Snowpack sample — Loveland Pass, Silver Plume, Colorado, USA (2/11/26, 12:00 PM MST)
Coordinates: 39.663, -105.886
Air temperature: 35 °F
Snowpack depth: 82 cm
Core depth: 40 cm
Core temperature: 23 °F
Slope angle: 13°, slope face: 12°
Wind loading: high
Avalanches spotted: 1
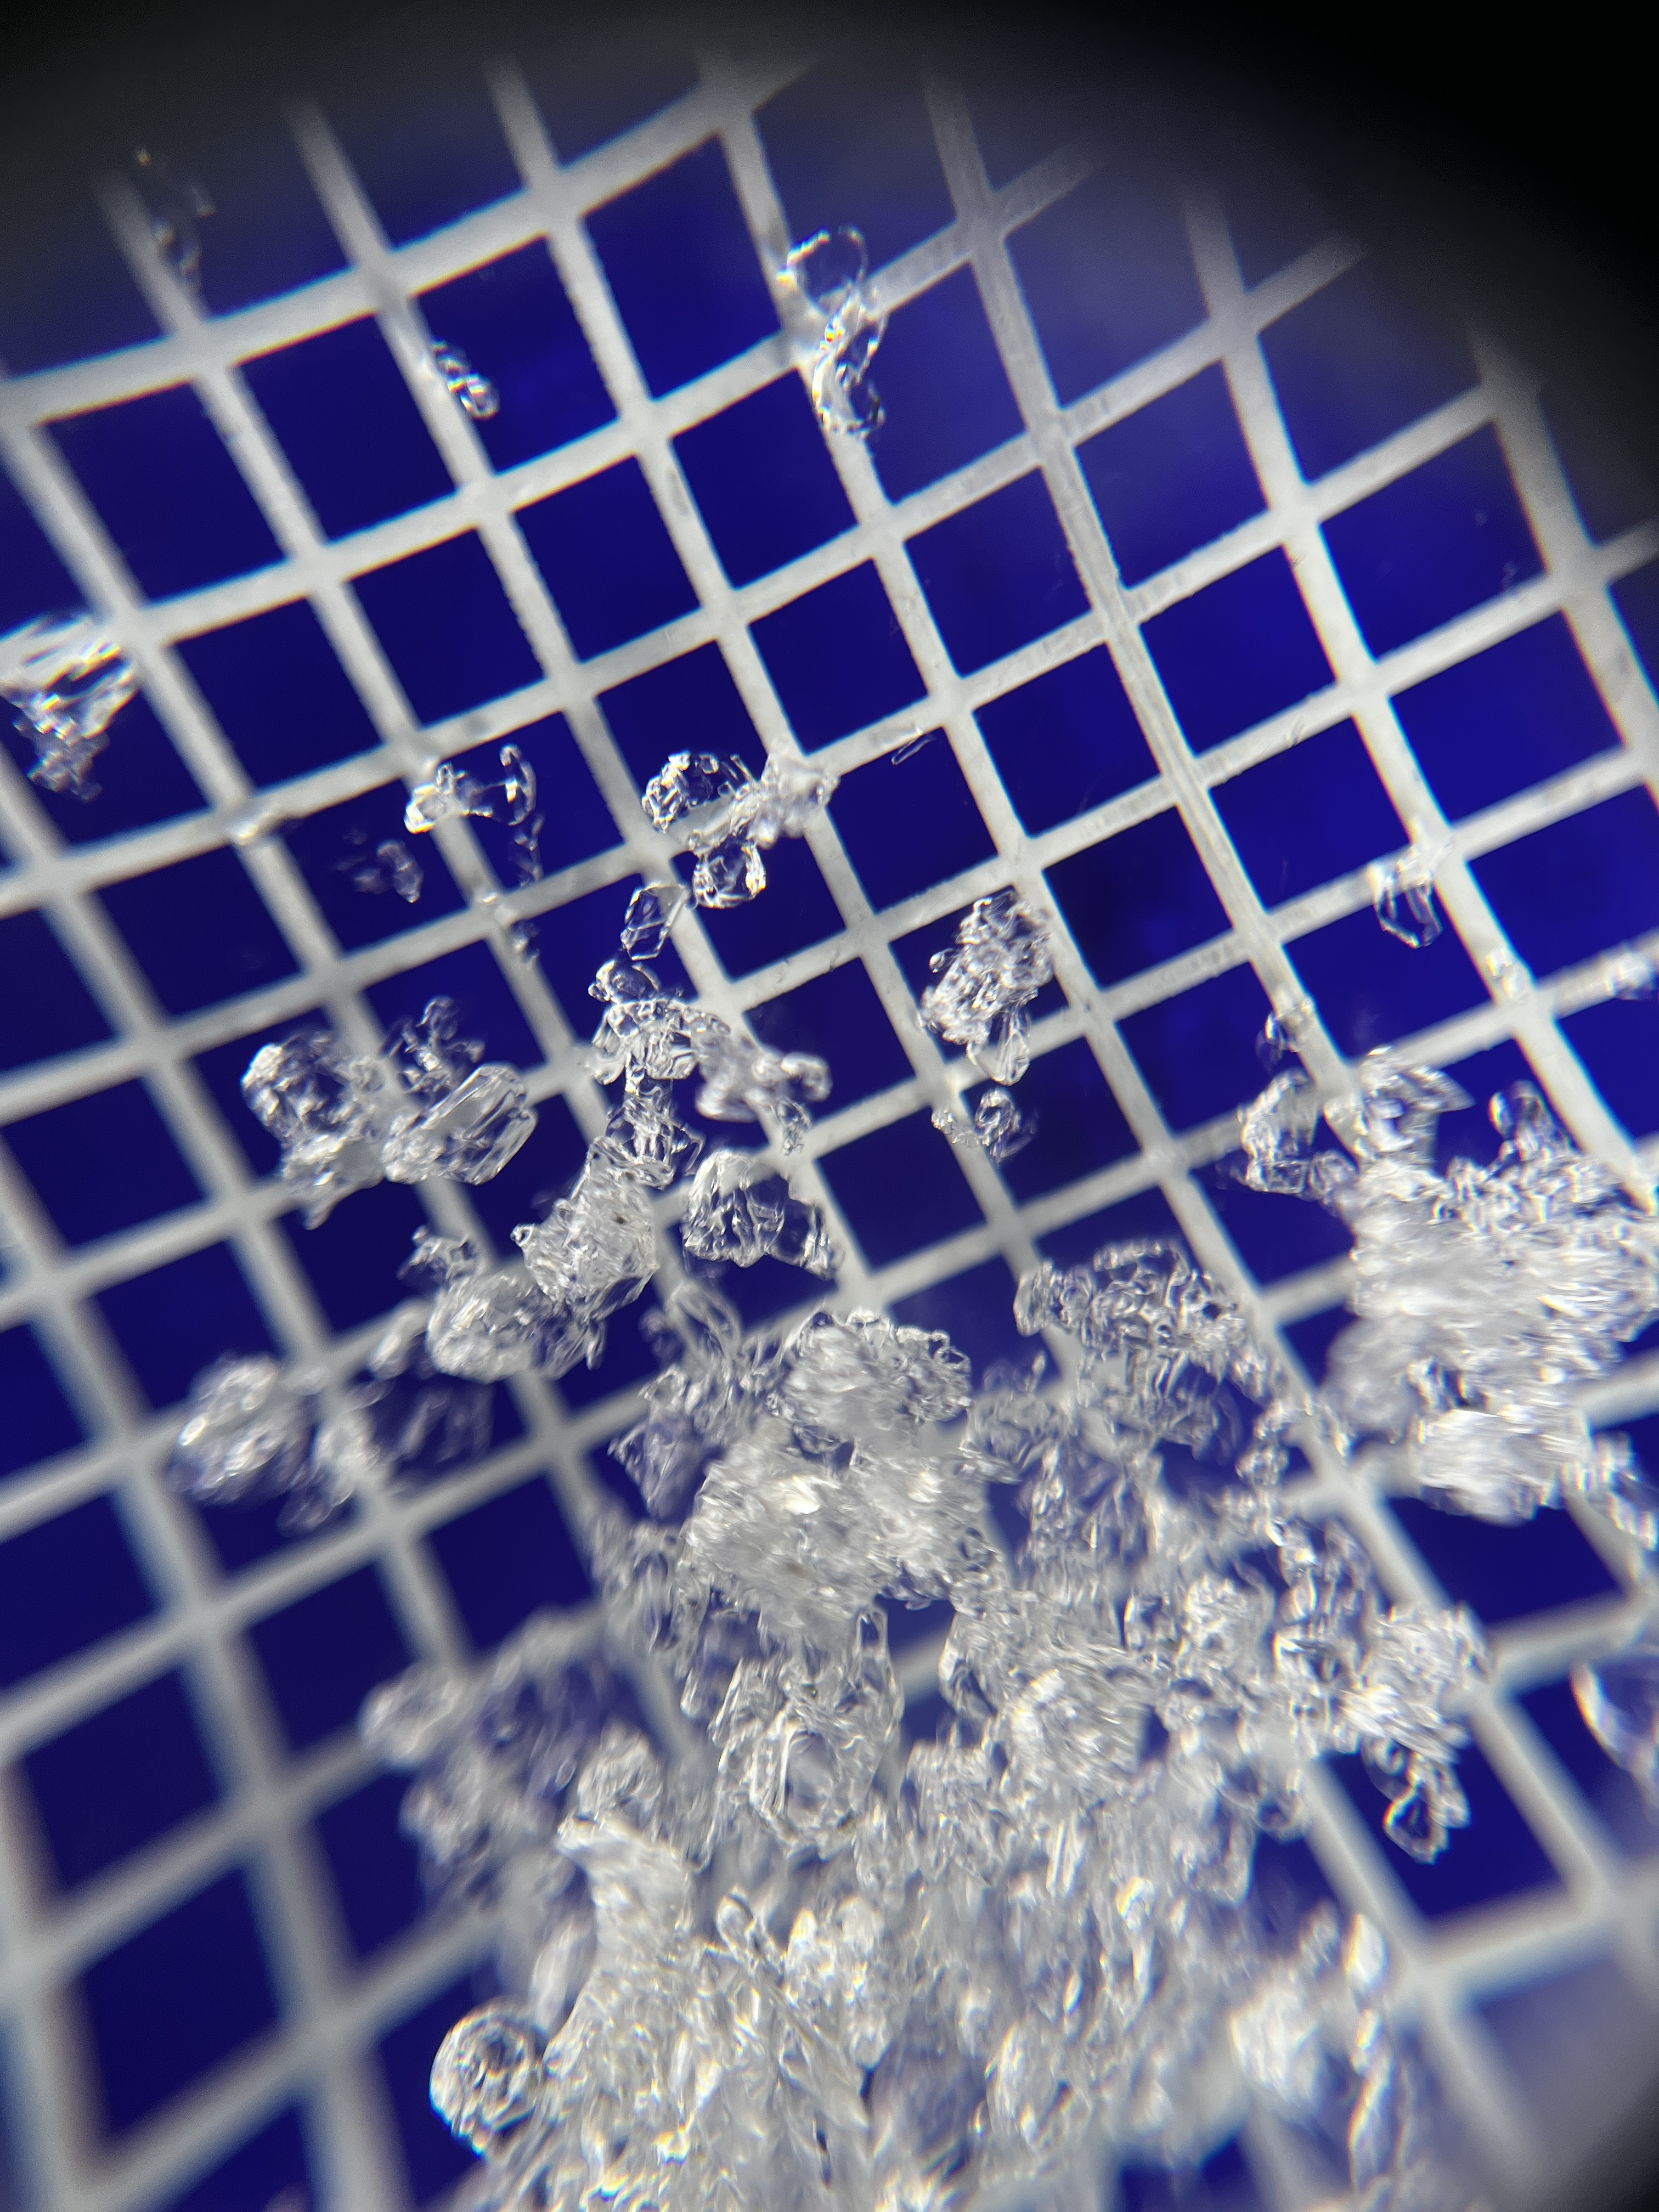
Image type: magnified_profile
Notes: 1 small avalanche spotted on the north side of the bowl, lots of wind loading